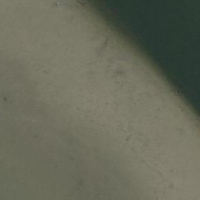
EUNIS habitat code: 15
Species observed at this site:
Milvus milvus
Aythya fuligula
Larus michahellis
Podiceps cristatus
Motacilla alba